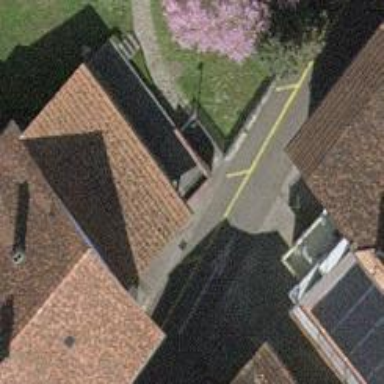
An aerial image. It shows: Alley classified as service road.